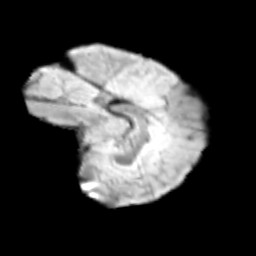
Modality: T2w
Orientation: sagittal
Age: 10
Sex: male
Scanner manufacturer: siemens
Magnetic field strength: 3 T
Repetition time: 3.8 s
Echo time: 0.07 s